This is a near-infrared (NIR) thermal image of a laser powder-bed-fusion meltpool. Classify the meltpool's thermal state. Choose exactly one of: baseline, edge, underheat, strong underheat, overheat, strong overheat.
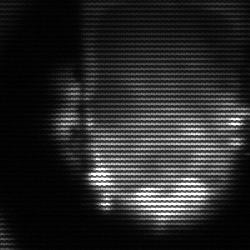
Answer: baseline